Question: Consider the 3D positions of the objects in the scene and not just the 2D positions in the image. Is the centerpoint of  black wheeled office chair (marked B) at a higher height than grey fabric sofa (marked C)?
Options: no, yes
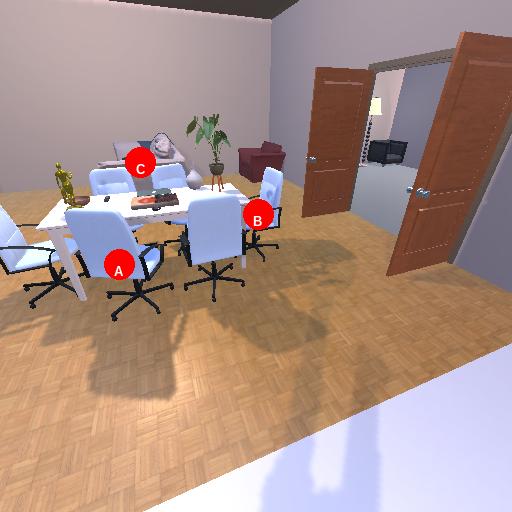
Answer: no